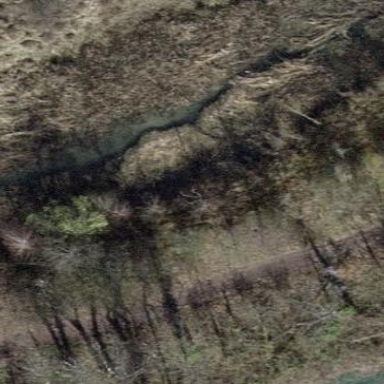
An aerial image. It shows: Reedbed in wetland area.